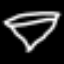
Label: diamond